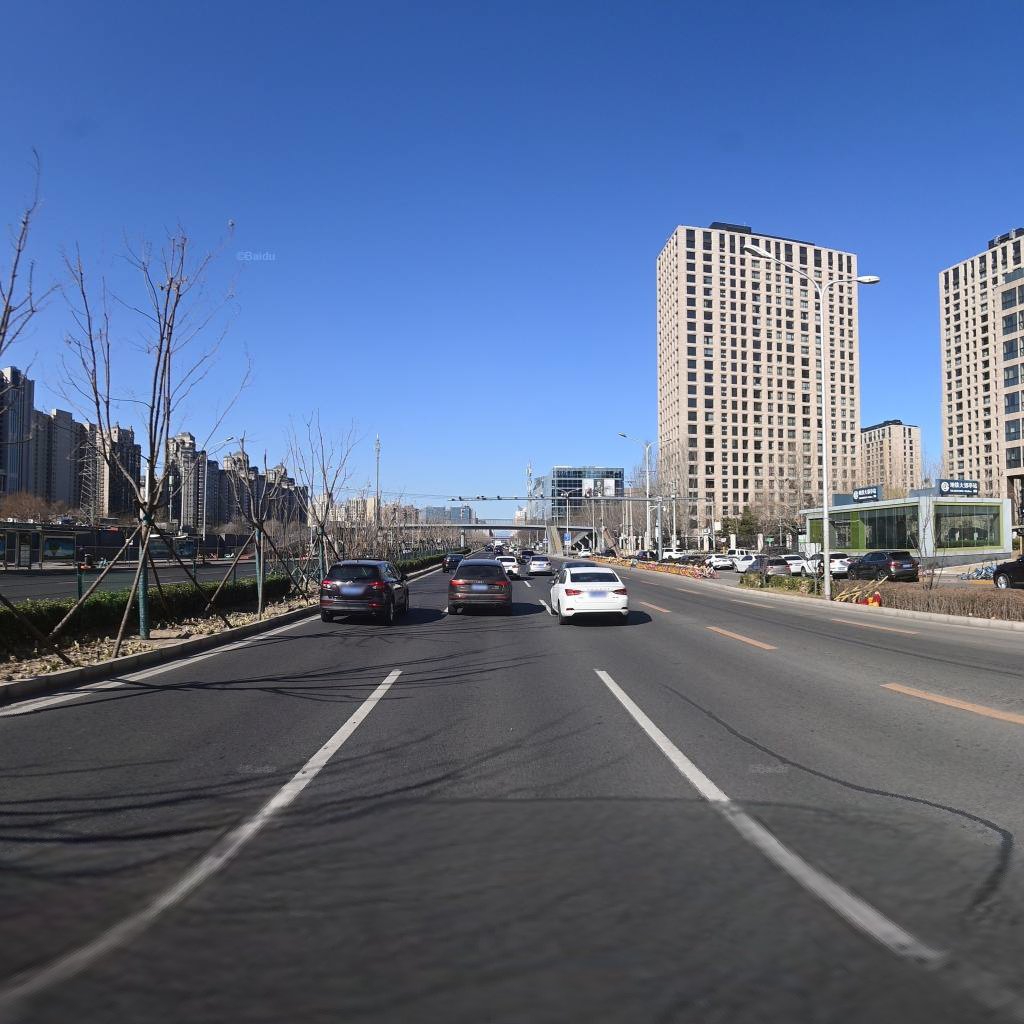
Region: Chaoyang
Road damage annotations: longitudinal patch